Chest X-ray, AP view. Patient: 72 years old, sex F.
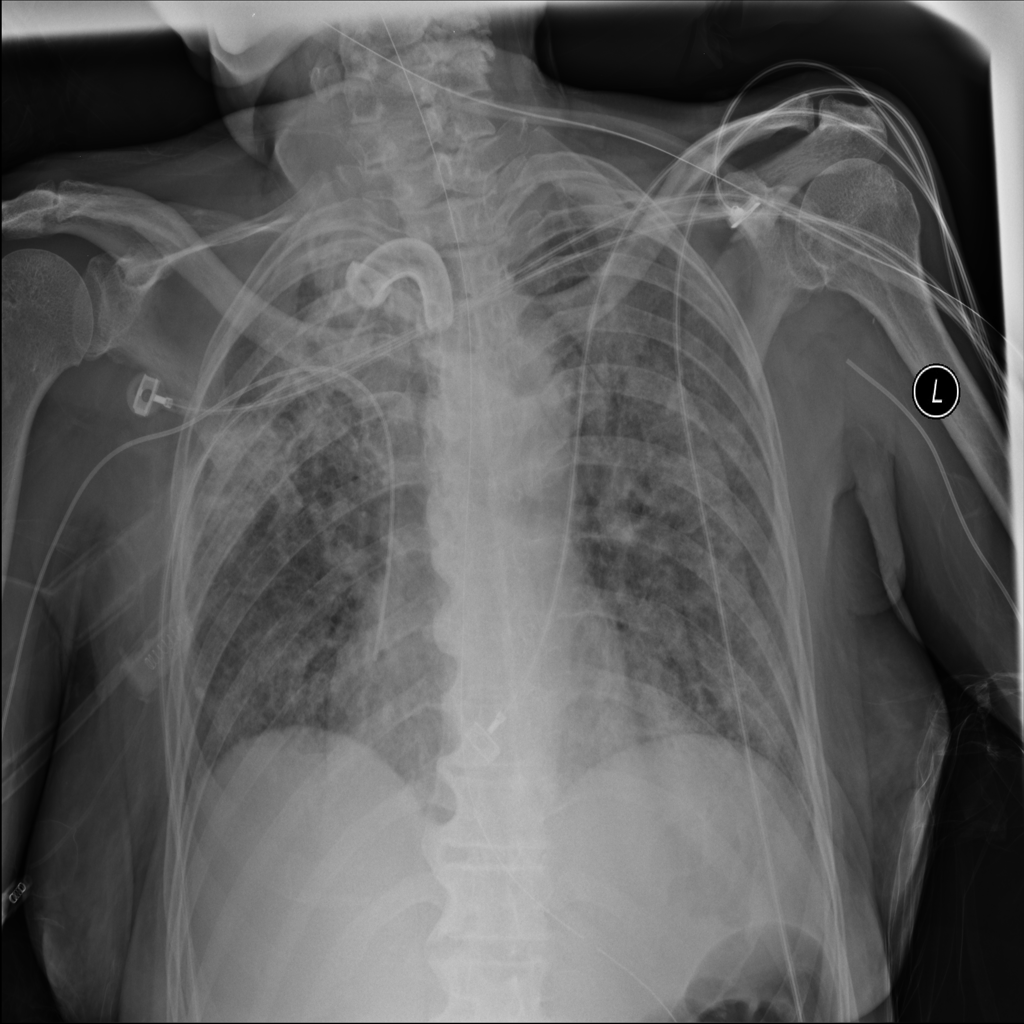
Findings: No Finding